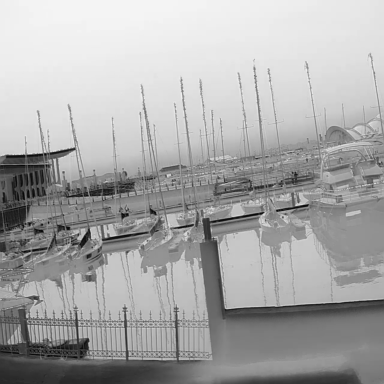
There are 15 objects shown in the infrared image, including seven canoes, and eight sailboats.